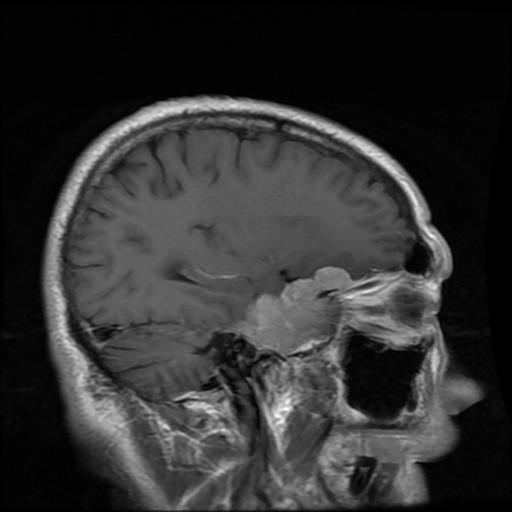
Label: meningioma